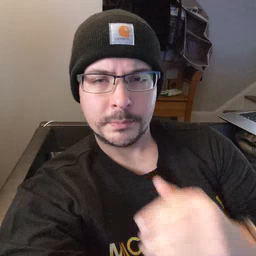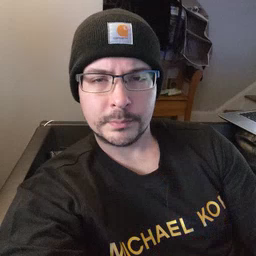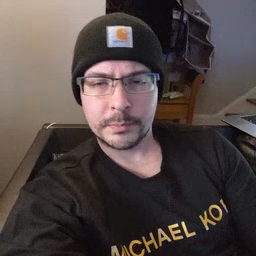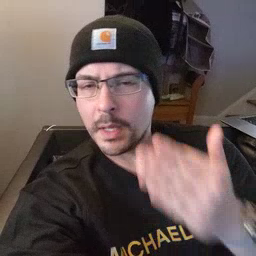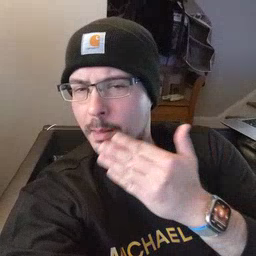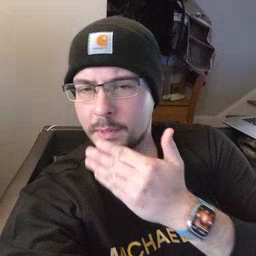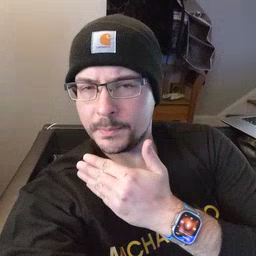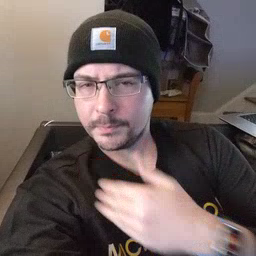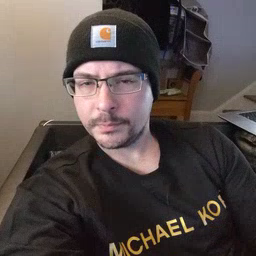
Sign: napkin